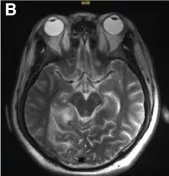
Cranial MRI at day 11 after admission. , MRI plain scan.
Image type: radiology (mri)